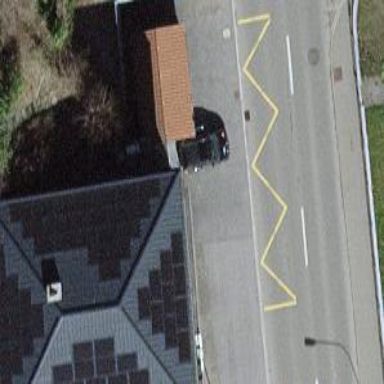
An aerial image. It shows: Bus stop with platform for public transport.